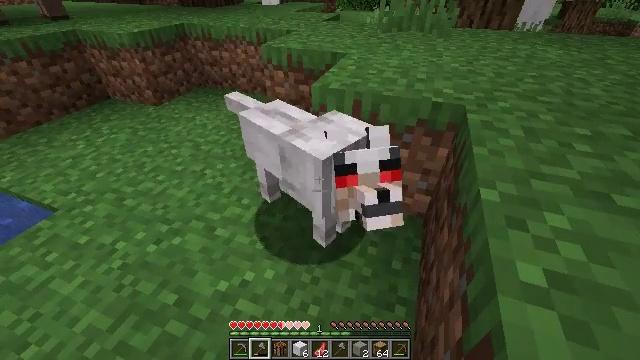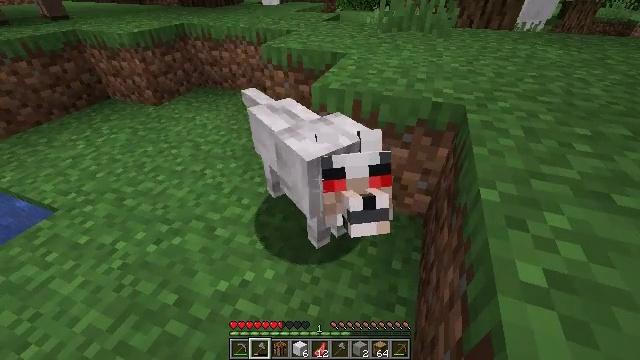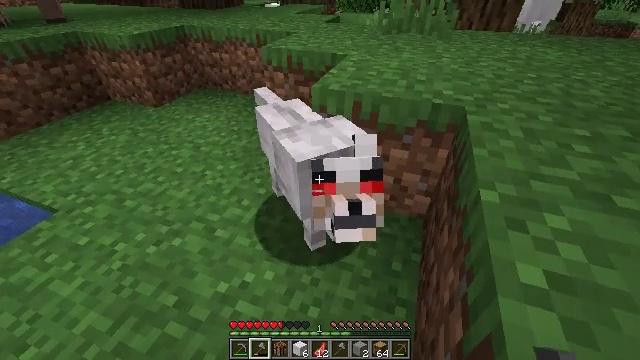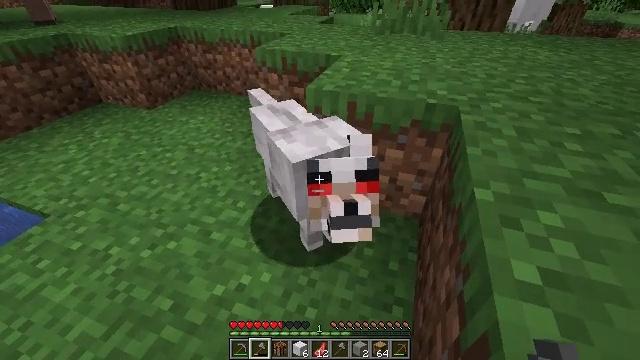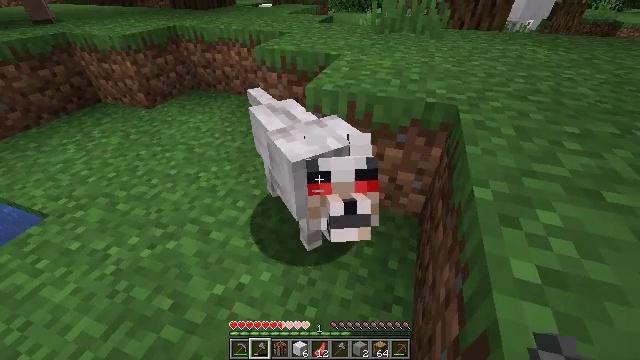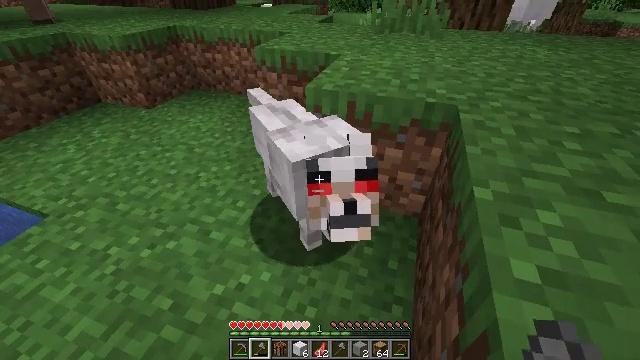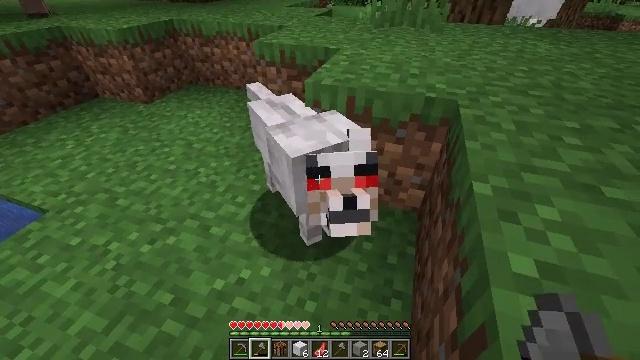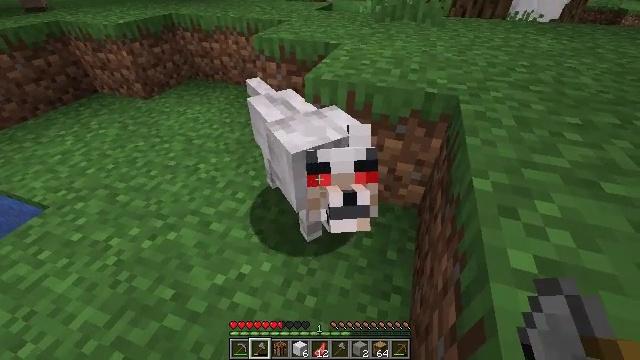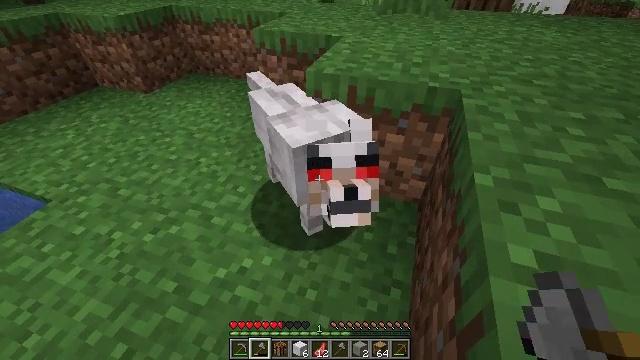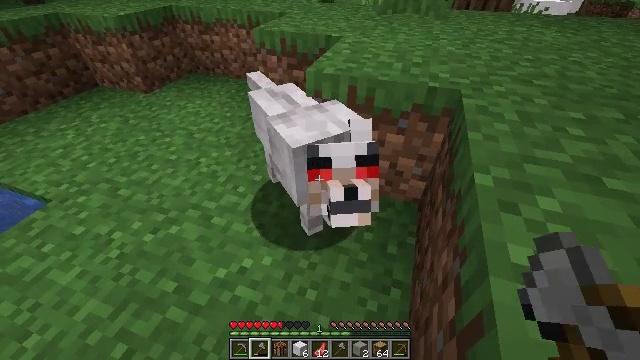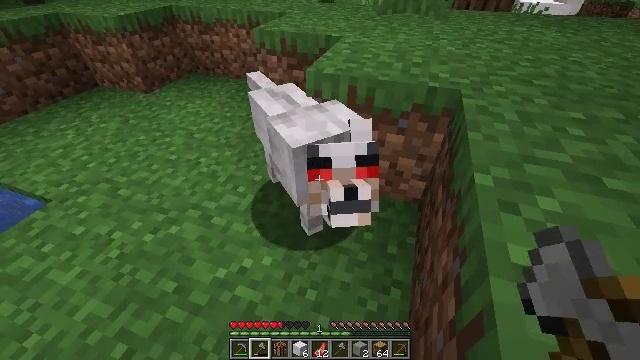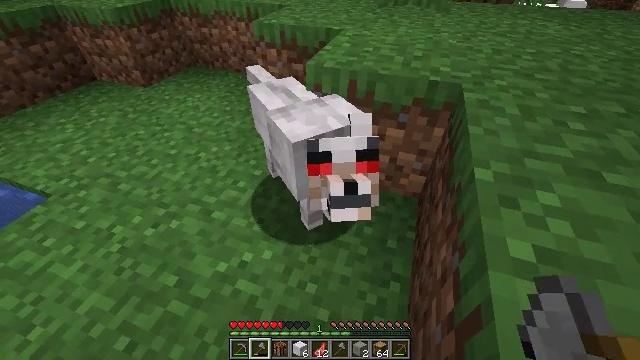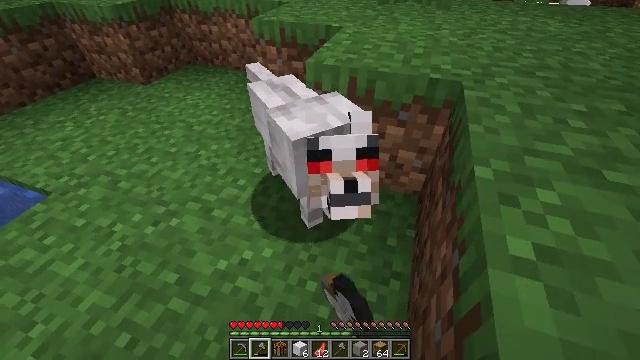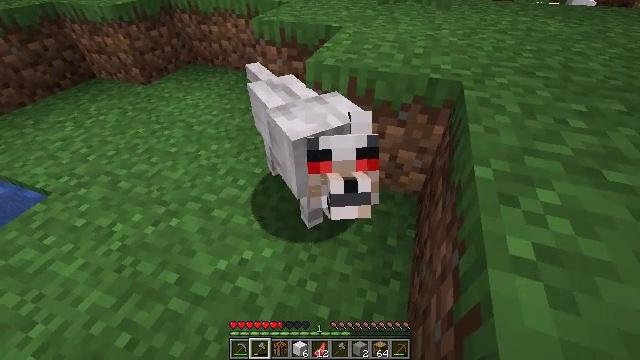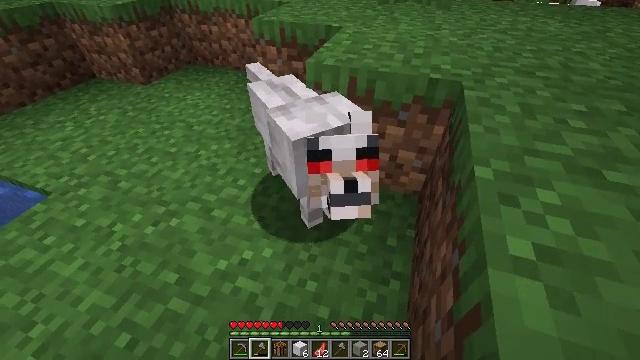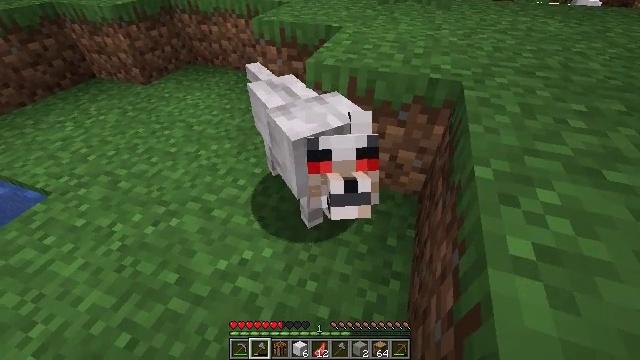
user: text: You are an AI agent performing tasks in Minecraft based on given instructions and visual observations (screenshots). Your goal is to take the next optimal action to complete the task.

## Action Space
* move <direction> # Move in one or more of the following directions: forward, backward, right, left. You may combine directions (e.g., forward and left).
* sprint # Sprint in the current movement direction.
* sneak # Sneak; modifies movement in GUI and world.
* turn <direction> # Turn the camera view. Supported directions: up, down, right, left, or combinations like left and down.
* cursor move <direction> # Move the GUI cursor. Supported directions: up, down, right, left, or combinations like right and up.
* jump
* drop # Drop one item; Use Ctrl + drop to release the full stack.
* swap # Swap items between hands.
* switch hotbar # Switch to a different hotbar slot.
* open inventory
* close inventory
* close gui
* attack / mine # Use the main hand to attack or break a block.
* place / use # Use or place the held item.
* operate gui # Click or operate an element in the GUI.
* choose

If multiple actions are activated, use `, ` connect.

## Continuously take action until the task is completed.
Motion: motion action
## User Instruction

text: Hunt wild animals.
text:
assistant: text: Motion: no_op
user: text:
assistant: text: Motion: no_op
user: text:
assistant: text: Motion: turn right
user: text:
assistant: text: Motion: no_op
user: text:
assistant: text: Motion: no_op
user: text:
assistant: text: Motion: turn down
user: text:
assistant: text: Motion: no_op
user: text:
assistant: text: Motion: turn down
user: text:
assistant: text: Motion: no_op
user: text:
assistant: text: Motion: no_op
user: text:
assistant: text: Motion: turn down, attack / mine
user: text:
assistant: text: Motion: attack / mine
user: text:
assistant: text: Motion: attack / mine
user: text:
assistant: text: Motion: attack / mine
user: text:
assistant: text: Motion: no_op
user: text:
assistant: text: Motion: no_op